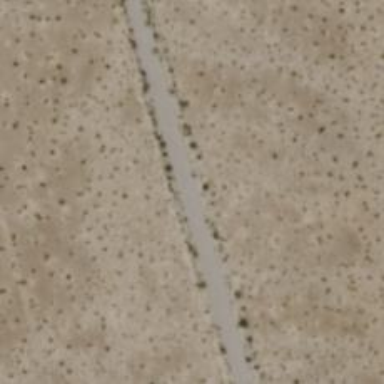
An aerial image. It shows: Historic road track.